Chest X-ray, PA view. Patient: 26 years old, sex F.
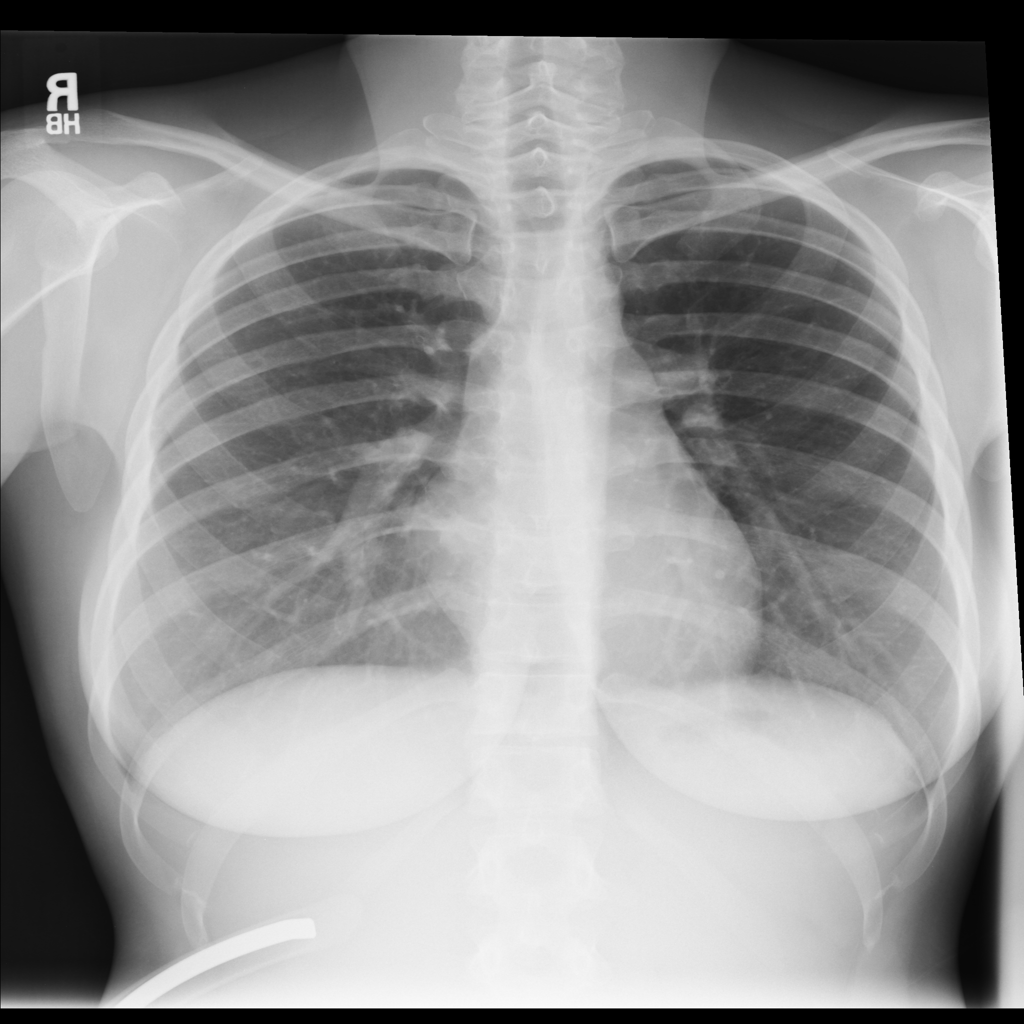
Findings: No Finding